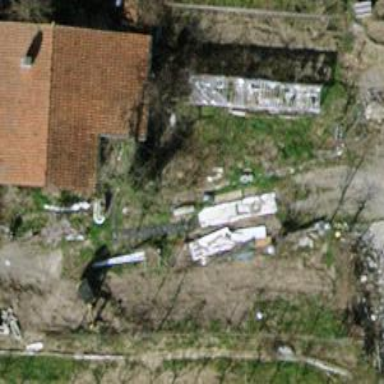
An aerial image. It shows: Hut.